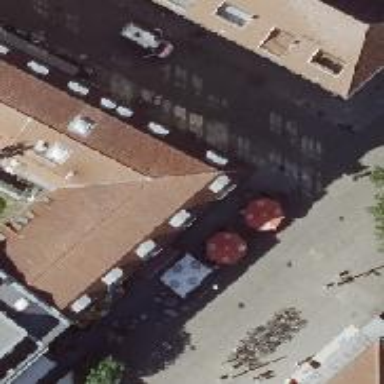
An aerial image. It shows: Café.